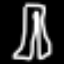
Label: pants